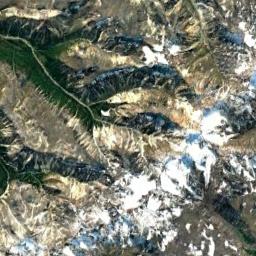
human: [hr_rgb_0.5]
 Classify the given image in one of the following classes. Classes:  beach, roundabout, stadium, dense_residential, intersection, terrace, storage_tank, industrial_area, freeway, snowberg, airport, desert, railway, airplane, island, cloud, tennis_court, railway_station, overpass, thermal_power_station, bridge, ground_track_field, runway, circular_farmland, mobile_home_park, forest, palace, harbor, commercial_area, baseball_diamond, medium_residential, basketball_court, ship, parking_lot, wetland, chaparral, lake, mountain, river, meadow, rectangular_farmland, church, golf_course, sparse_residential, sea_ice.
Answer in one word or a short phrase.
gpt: snowberg